Question: I have an histogram like this:

Where my data are stored with an append in that way:
'''
(while parsing the file)
{
[...]
a.append(int(number))
#a = [1,1,2,1,1, ]...
}
plt.hist(a, 180)
'''
But as you can see from the image, there are lot of blank areas, so I would like to build a barchart from this data, how can I reorganize them like:
'''
#a = [ 1: 4023, 2: 3043, 3:...]
'''
Where 1 is the "number" and 4023 is an example on how many "hit" of the number 1? From what I have seen in this way I can call:
'''
plt.bar(...)
'''
and creating it, so that I can show only the relevant numbers, with more readability.
If there is a simple way to cut white area in the Histo is also welcome.
I would like also to show the top counter of each columns, but I have no idea how to do it.
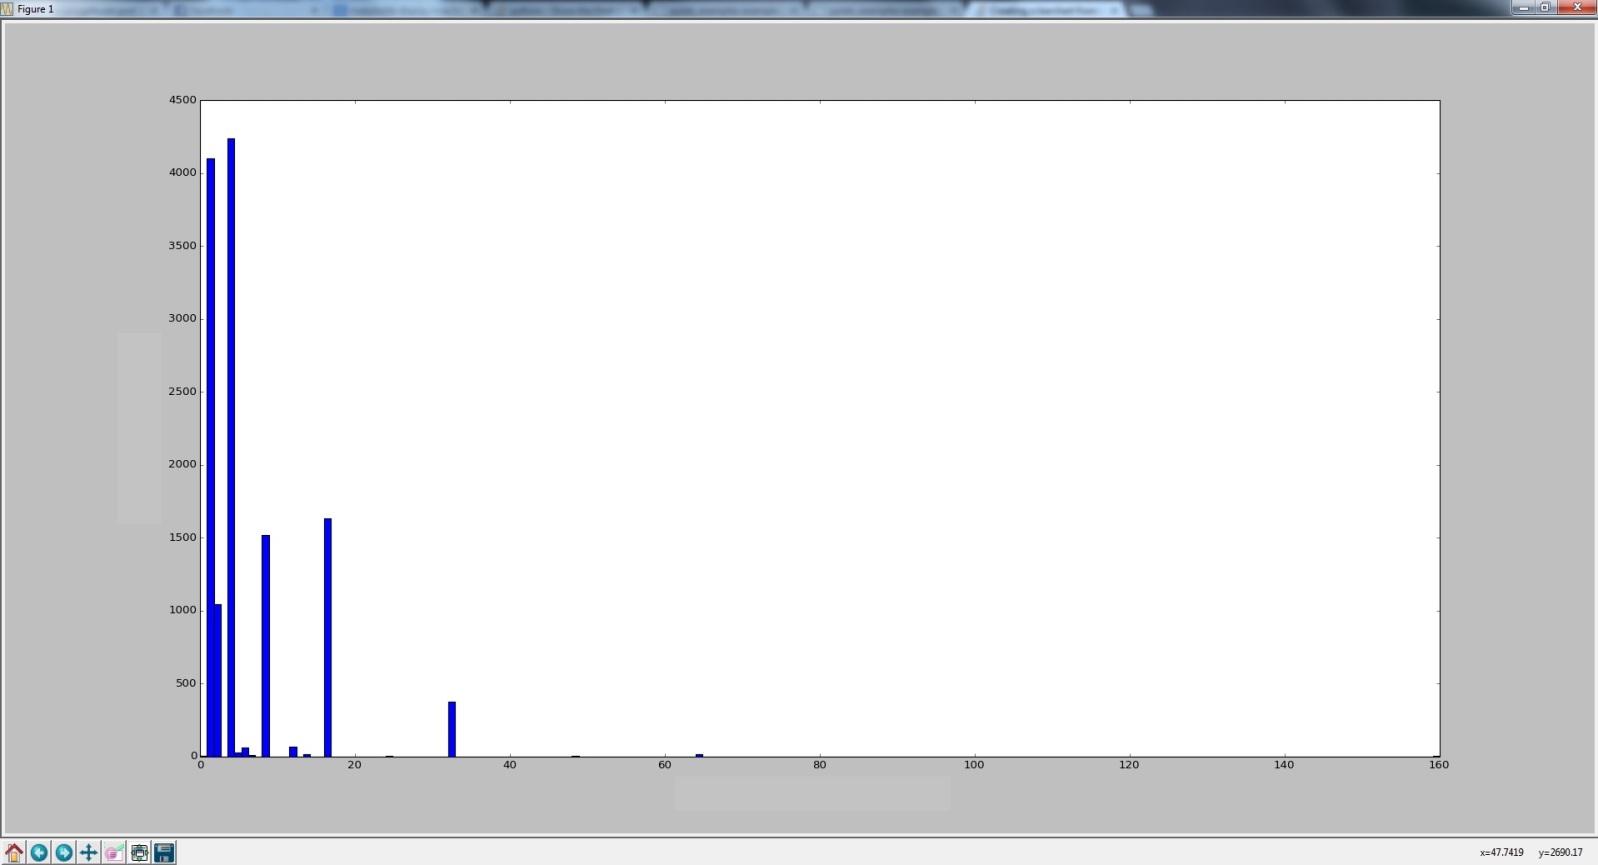
Answer: Assuming you have some numpy array 'a' full of integers then the code below will produce the bar chart you desire.
It uses <URL> to count the number of values,
Also note that I have adjusted the indices so that the plot centrally rather than to the left (using 'ind-width/2.').
'''
import matplotlib.pyplot as plt
import numpy as np
# Generate some random data.
N=300
a = np.random.random_integers(low=0, high=20, size=N)
# Use bincount and nonzero to generate your data in the correct format.
b = np.bincount(a)
ind = np.nonzero(b)[0]
width=0.8
fig, ax = plt.subplots()
ax.bar(ind-width/2., b)
plt.show()
'''